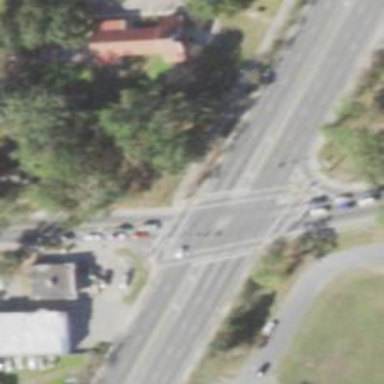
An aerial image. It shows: Crossing with line markings on the road.